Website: macys
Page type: cross-sells
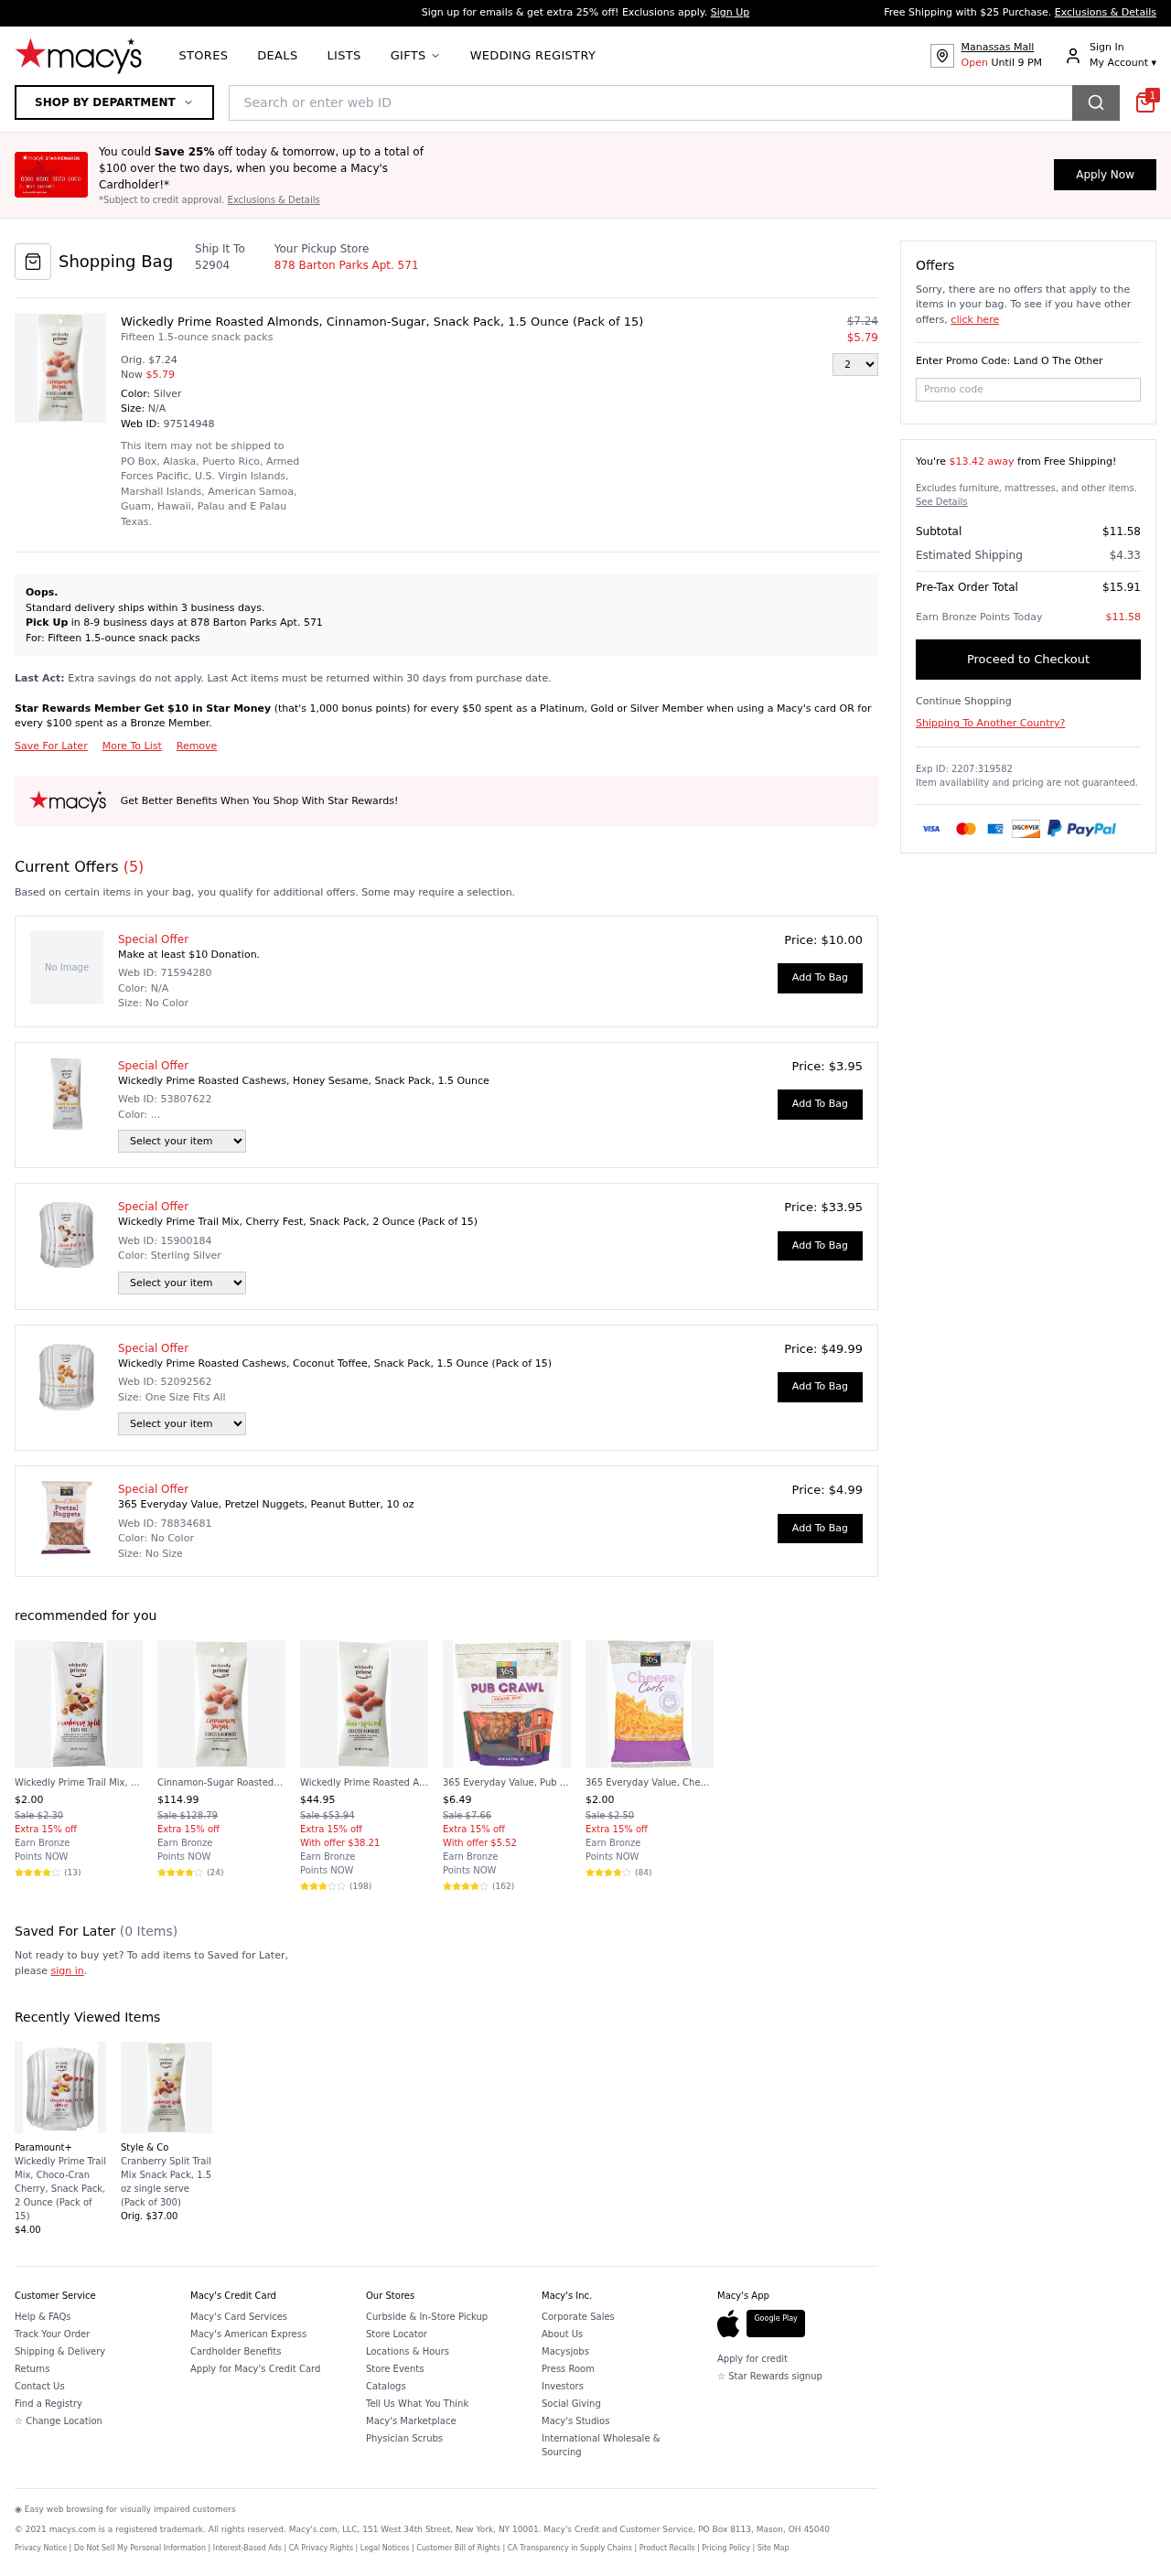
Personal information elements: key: PII_LOCATION1_STREET
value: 878 Barton Parks Apt. 571
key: PII_POSTCODE
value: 52904
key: PII_PROMO_CODE
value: CLSJ11
Product elements: key: PRODUCT10_NAME
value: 365 Everyday Value, Cheese Curls, 7 oz
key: PRODUCT10_NUM_RATINGS
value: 84
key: PRODUCT10_PRICE
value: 2
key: PRODUCT10_RATING
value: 4.6
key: PRODUCT11_NAME
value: Wickedly Prime Trail Mix, Choco-Cran Cherry, Snack Pack, 2 Ounce (Pack of 15)
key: PRODUCT11_PRICE
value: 4
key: PRODUCT12_NAME
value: Cranberry Split Trail Mix Snack Pack, 1.5 oz single serve (Pack of 300)
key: PRODUCT12_PRICE
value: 37
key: PRODUCT1_DESC
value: Fifteen 1.5-ounce snack packs
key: PRODUCT1_NAME
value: Wickedly Prime Roasted Almonds, Cinnamon-Sugar, Snack Pack, 1.5 Ounce (Pack of 15)
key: PRODUCT1_PRICE
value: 5.79
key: PRODUCT1_QUANTITY
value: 2
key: PRODUCT2_NAME
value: Wickedly Prime Roasted Cashews, Honey Sesame, Snack Pack, 1.5 Ounce
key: PRODUCT2_PRICE
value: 3.95
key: PRODUCT3_NAME
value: Wickedly Prime Trail Mix, Cherry Fest, Snack Pack, 2 Ounce (Pack of 15)
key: PRODUCT3_PRICE
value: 33.95
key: PRODUCT4_NAME
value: Wickedly Prime Roasted Cashews, Coconut Toffee, Snack Pack, 1.5 Ounce (Pack of 15)
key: PRODUCT4_PRICE
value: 49.99
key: PRODUCT5_NAME
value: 365 Everyday Value, Pretzel Nuggets, Peanut Butter, 10 oz
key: PRODUCT5_PRICE
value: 4.99
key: PRODUCT6_NAME
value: Wickedly Prime Trail Mix, Cranberry Split, Snack Pack, 2 Ounce
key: PRODUCT6_NUM_RATINGS
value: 13
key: PRODUCT6_PRICE
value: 2
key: PRODUCT6_RATING
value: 4.2
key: PRODUCT7_NAME
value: Cinnamon-Sugar Roasted Almonds Snack Pack, 1.5oz single serve (Pack of 300)
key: PRODUCT7_NUM_RATINGS
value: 24
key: PRODUCT7_PRICE
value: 114.99
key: PRODUCT7_RATING
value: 4.6
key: PRODUCT8_NAME
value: Wickedly Prime Roasted Almonds, Thai-Spiced, 1.5 Ounce (Pack of 15)
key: PRODUCT8_NUM_RATINGS
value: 198
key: PRODUCT8_PRICE
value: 44.95
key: PRODUCT8_RATING
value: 3.5
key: PRODUCT9_NAME
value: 365 Everyday Value, Pub Crawl Snack Mix, 14 oz
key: PRODUCT9_NUM_RATINGS
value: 162
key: PRODUCT9_PRICE
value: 6.49
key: PRODUCT9_RATING
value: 4.5
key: PRODUCT1_ORIGINAL_PRICE
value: $7.24
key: PRODUCT6_ORIGINAL_PRICE
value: Sale $2.30
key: PRODUCT7_ORIGINAL_PRICE
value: Sale $128.79
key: PRODUCT8_ORIGINAL_PRICE
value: Sale $53.94
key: PRODUCT9_ORIGINAL_PRICE
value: Sale $7.66
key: PRODUCT10_ORIGINAL_PRICE
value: Sale $2.50
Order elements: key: ORDER_ID
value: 97514948
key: ORDER_NUM_OFFERS
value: (5)
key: ORDER_FREE_SHIPPING_THRESHOLD
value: $13.42 away
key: ORDER_SUBTOTAL
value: $11.58
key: ORDER_SHIPPING_COST
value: $4.33
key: ORDER_TOTAL
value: $15.91
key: ORDER_POINTS_EARNED
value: $11.58
Search elements: key: HEADER_SEARCH
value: Search or enter web ID
Other elements: key: SAVED_NUM_ITEMS
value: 0